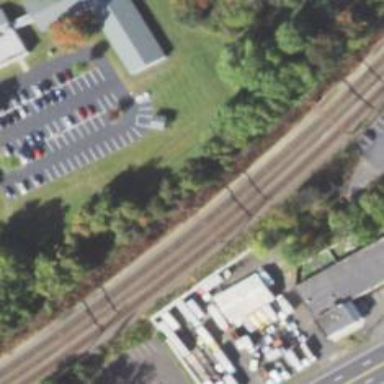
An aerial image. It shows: Railway track with contact lines for electrification.